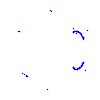
Particle: proton